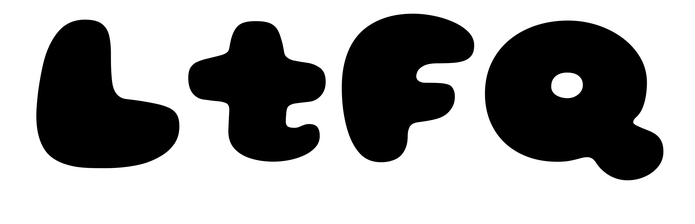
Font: Gluten_Black